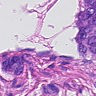
Metastatic tissue present: yes